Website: macys
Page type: billing-address
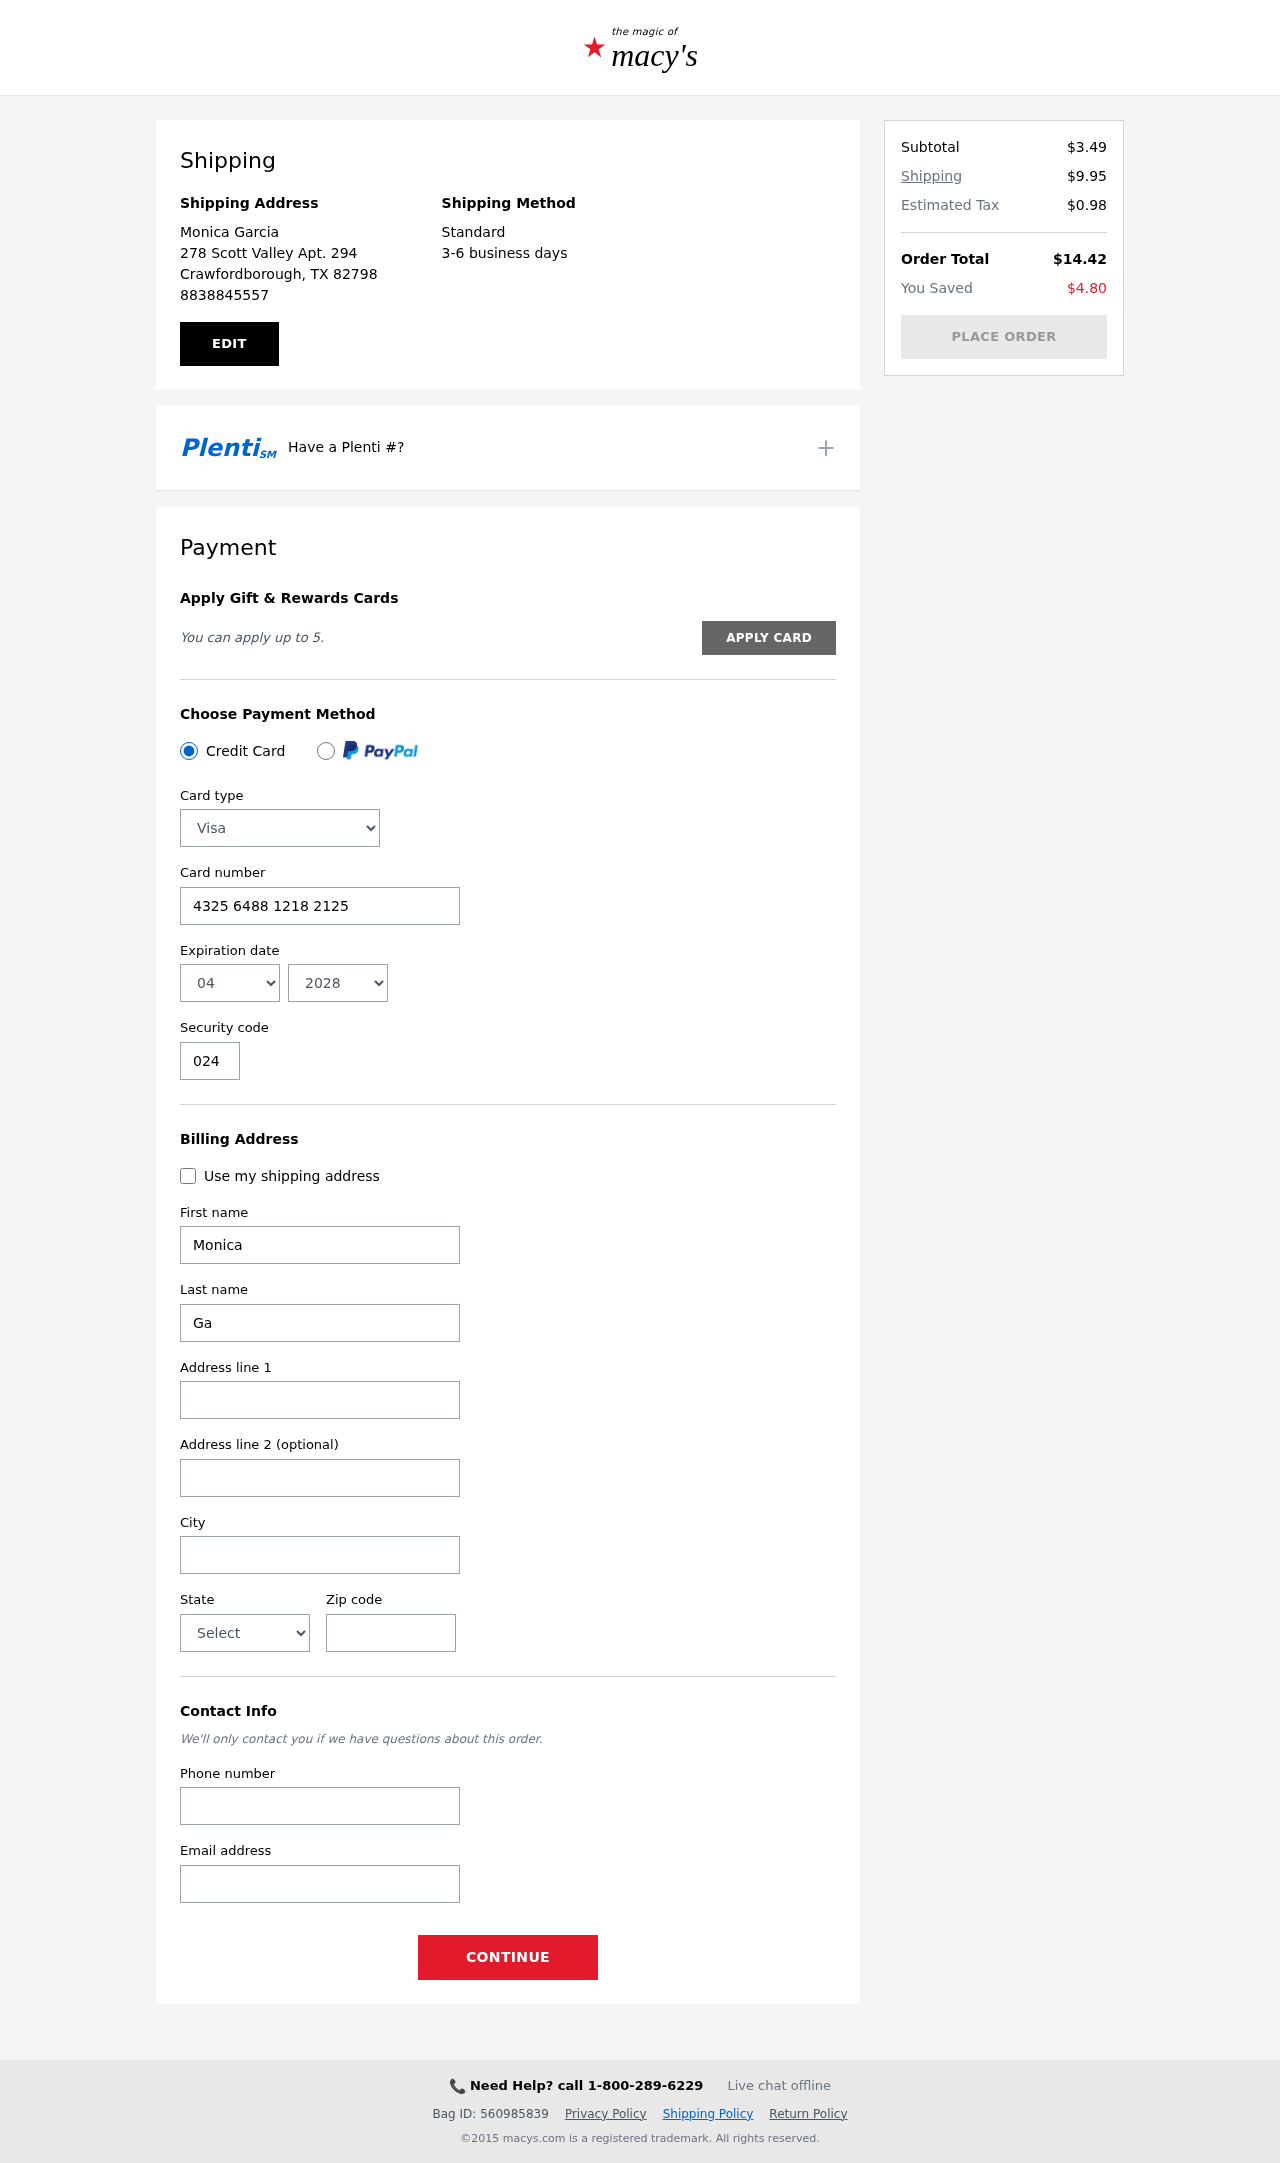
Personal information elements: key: PII_CARD_CVV
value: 024
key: PII_CARD_EXPIRY_MONTH
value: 04
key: PII_CARD_EXPIRY_YEAR
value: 28
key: PII_CARD_NUMBER
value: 4325 6488 1218 2125
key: PII_CARD_TYPE
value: Visa
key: PII_CITY
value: Crawfordborough
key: PII_CITY_STATE_ZIP
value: Crawfordborough, TX 82798
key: PII_EMAIL
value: monicagarcia@yahoo.com
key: PII_FIRSTNAME
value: Monica
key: PII_FULLNAME
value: Monica Garcia
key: PII_LASTNAME
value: Garcia
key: PII_PHONE
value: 8838845557
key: PII_POSTCODE
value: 82798
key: PII_STATE
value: Texas
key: PII_STREET
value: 278 Scott Valley Apt. 294
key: PII_STREET2
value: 7606 Martinez Court
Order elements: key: ORDER_SUBTOTAL
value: $3.49
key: ORDER_SHIPPING_COST
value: $9.95
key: ORDER_TAX
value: $0.98
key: ORDER_TOTAL
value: $14.42
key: ORDER_SAVINGS
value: $4.80